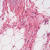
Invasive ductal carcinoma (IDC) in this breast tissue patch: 0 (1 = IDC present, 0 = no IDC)